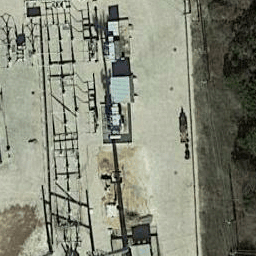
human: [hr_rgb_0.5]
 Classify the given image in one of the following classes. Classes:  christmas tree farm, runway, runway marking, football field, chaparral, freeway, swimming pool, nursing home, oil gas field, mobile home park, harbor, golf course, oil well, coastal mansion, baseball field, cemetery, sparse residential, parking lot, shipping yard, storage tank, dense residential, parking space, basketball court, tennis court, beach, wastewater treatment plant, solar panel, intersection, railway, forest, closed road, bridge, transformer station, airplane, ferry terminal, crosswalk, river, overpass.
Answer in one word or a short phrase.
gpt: transformer station